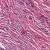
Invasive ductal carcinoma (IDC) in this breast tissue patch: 0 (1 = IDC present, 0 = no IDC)